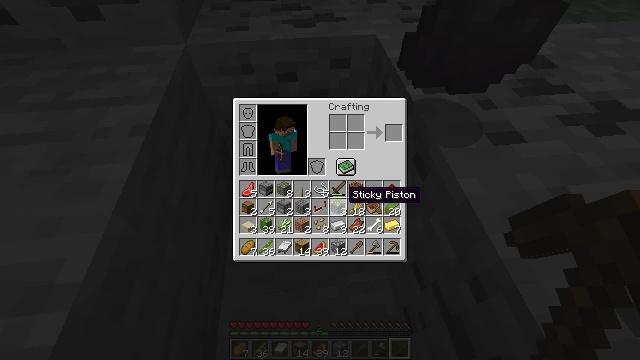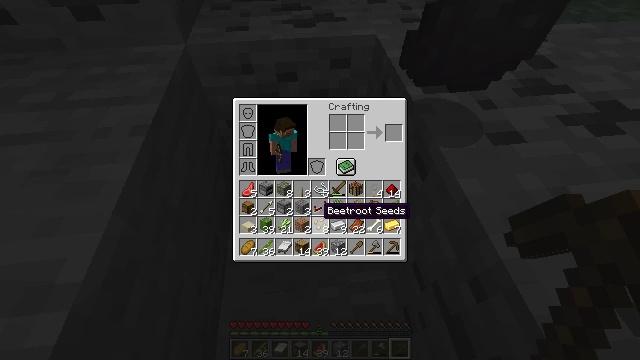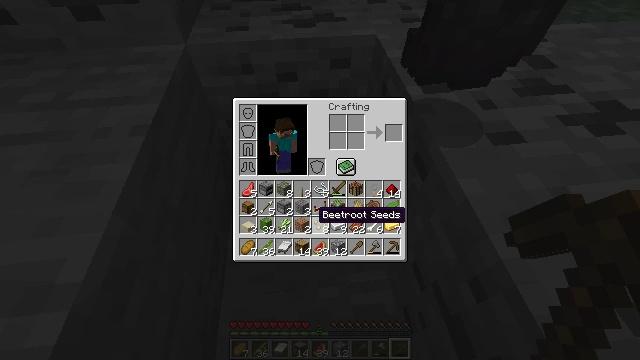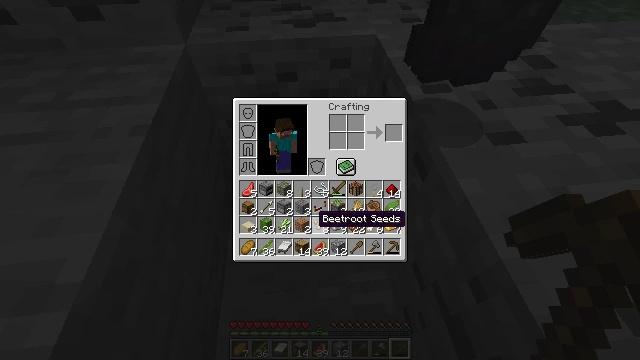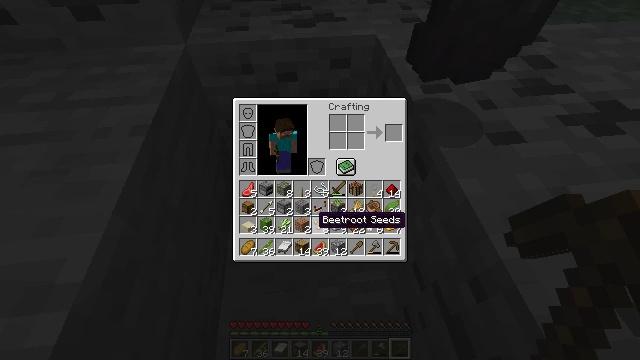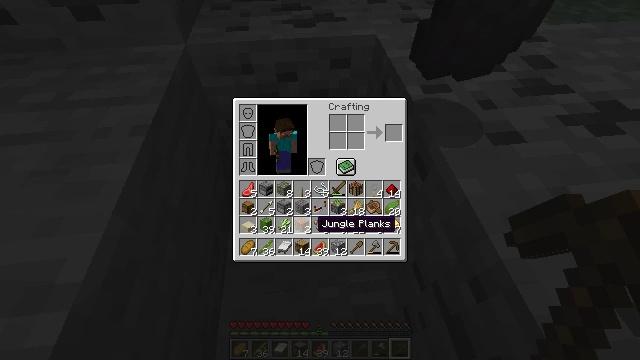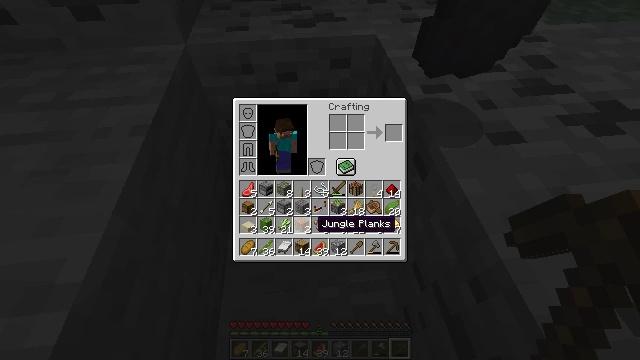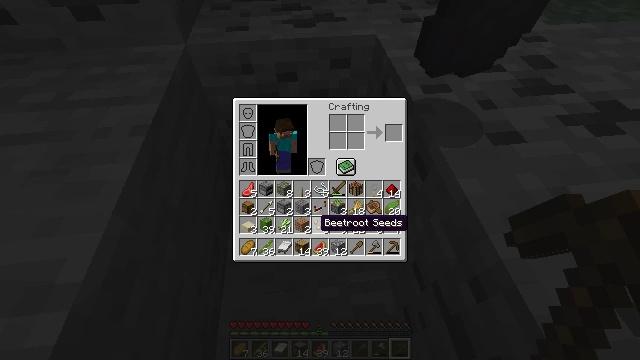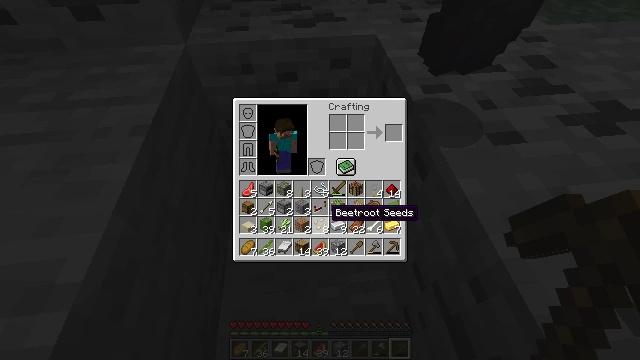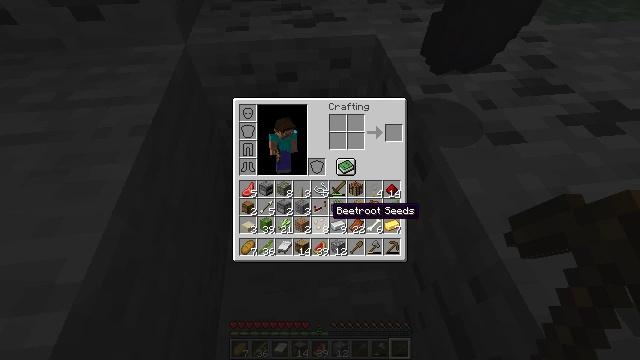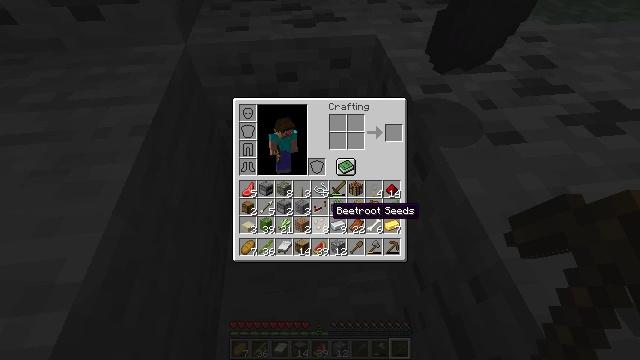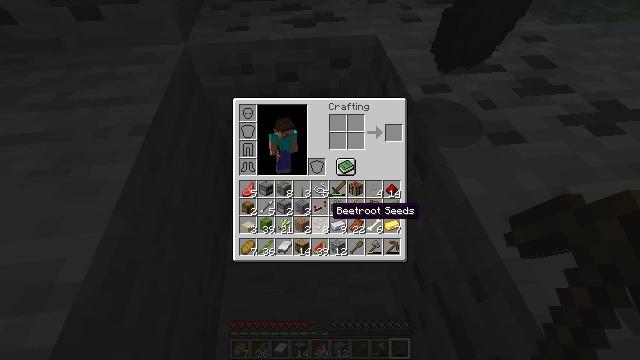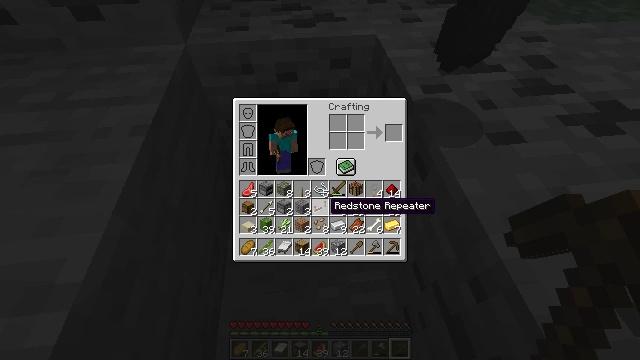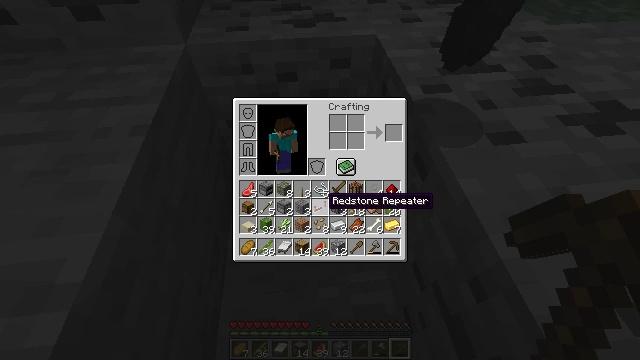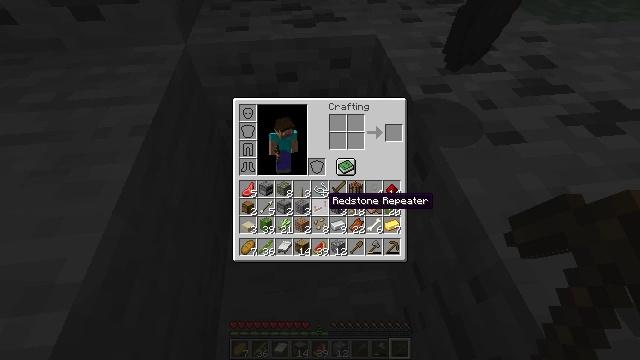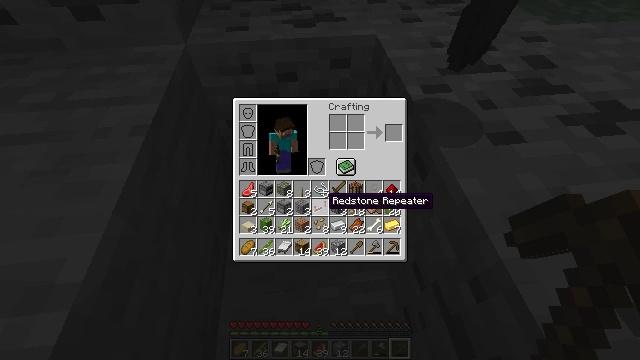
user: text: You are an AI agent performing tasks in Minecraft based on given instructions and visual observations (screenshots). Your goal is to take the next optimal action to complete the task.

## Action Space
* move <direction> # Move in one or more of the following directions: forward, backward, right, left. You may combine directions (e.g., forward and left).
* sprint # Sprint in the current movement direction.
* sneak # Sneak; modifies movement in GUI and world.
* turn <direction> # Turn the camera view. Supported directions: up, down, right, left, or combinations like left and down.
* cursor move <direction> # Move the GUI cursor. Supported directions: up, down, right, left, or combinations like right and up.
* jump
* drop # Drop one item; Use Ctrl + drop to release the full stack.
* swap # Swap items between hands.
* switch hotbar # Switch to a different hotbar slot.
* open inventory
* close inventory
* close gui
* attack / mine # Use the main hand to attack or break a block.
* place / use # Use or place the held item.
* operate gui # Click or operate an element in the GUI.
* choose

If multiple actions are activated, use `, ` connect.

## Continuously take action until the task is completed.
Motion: motion action
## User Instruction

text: Drop an arrow.
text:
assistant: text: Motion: cursor move left and down
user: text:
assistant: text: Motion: no_op
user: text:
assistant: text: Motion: no_op
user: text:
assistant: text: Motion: no_op
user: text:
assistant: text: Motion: no_op
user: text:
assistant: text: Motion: no_op
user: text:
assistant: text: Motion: no_op
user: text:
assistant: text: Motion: cursor move right and up
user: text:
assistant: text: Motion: no_op
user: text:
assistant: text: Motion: no_op
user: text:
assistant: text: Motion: no_op
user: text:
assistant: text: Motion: no_op
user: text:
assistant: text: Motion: no_op
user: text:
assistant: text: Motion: no_op
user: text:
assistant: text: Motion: no_op
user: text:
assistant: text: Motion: no_op
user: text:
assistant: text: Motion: no_op
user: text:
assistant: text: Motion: no_op
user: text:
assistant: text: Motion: no_op
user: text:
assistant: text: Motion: no_op
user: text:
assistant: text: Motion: no_op
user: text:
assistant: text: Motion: no_op
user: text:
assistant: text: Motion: no_op
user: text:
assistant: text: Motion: no_op
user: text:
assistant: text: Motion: no_op
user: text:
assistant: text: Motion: cursor move up
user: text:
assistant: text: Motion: no_op
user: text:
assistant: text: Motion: no_op
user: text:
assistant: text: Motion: no_op
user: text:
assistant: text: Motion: no_op